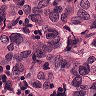
Metastatic tissue present: yes